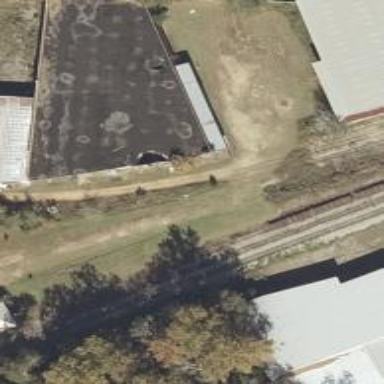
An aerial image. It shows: Disused railway yard.